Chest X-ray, PA view. Patient: 56 years old, sex M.
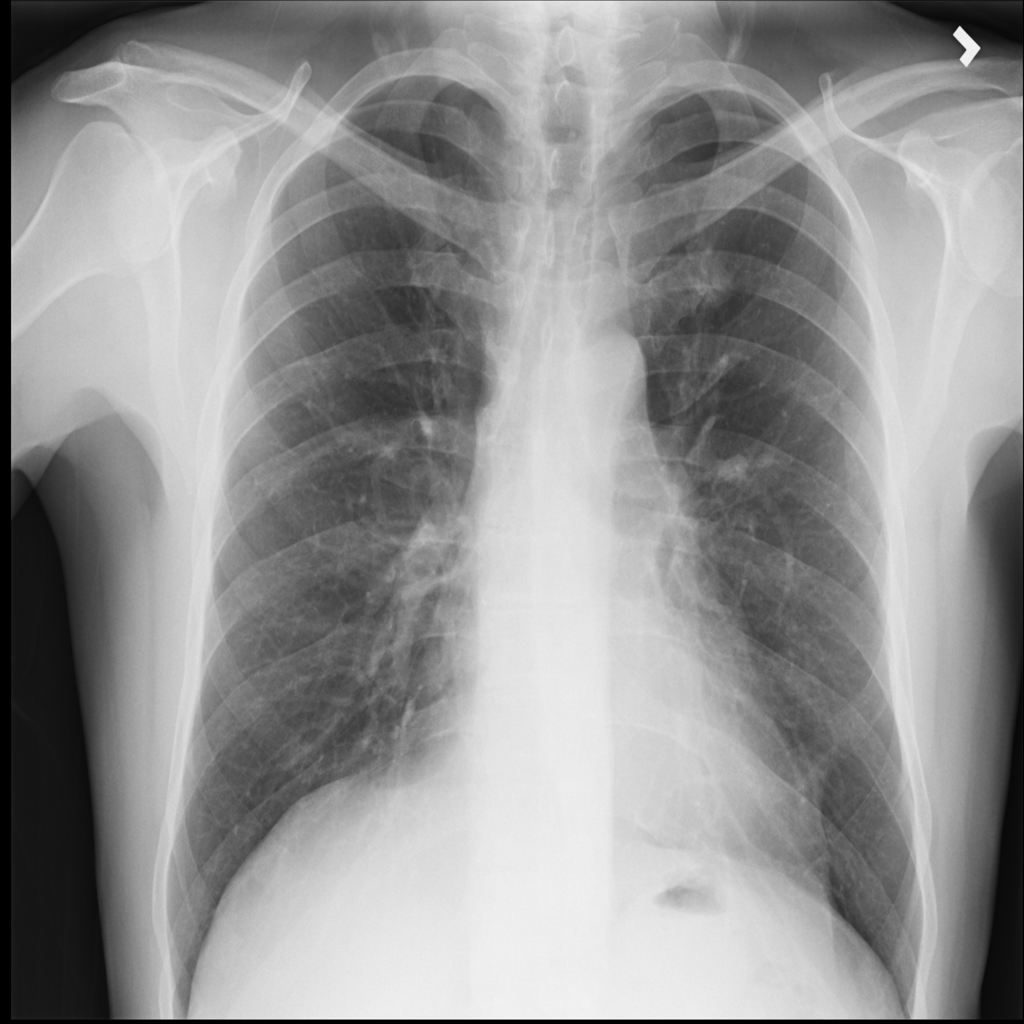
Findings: No Finding